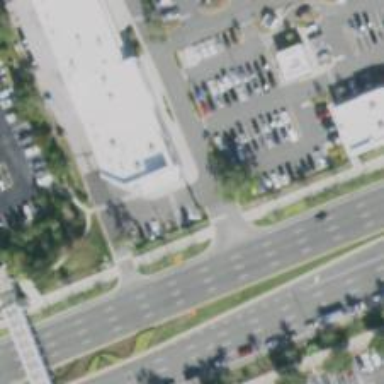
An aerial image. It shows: Road with stop sign.